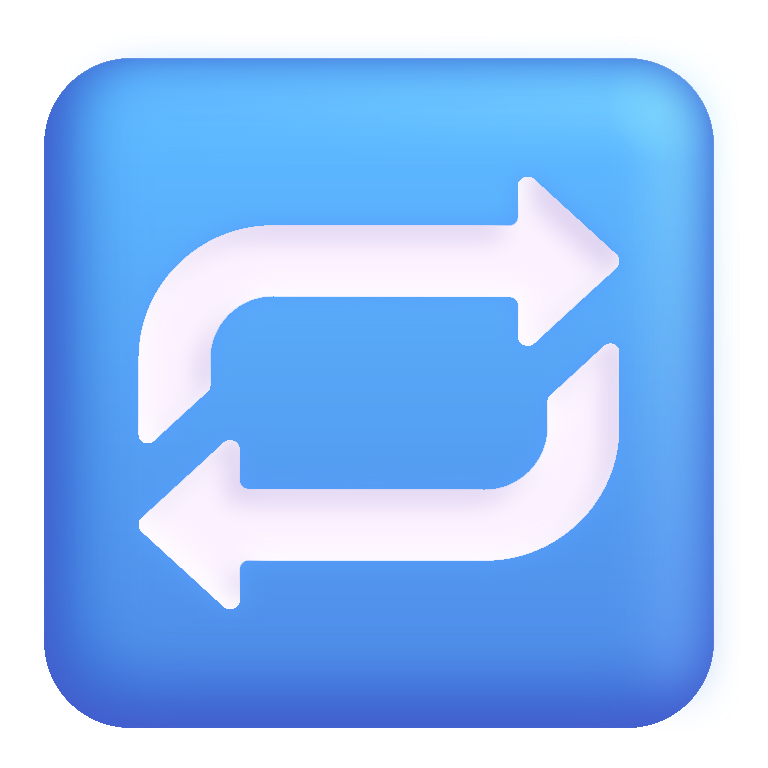
repeat button color